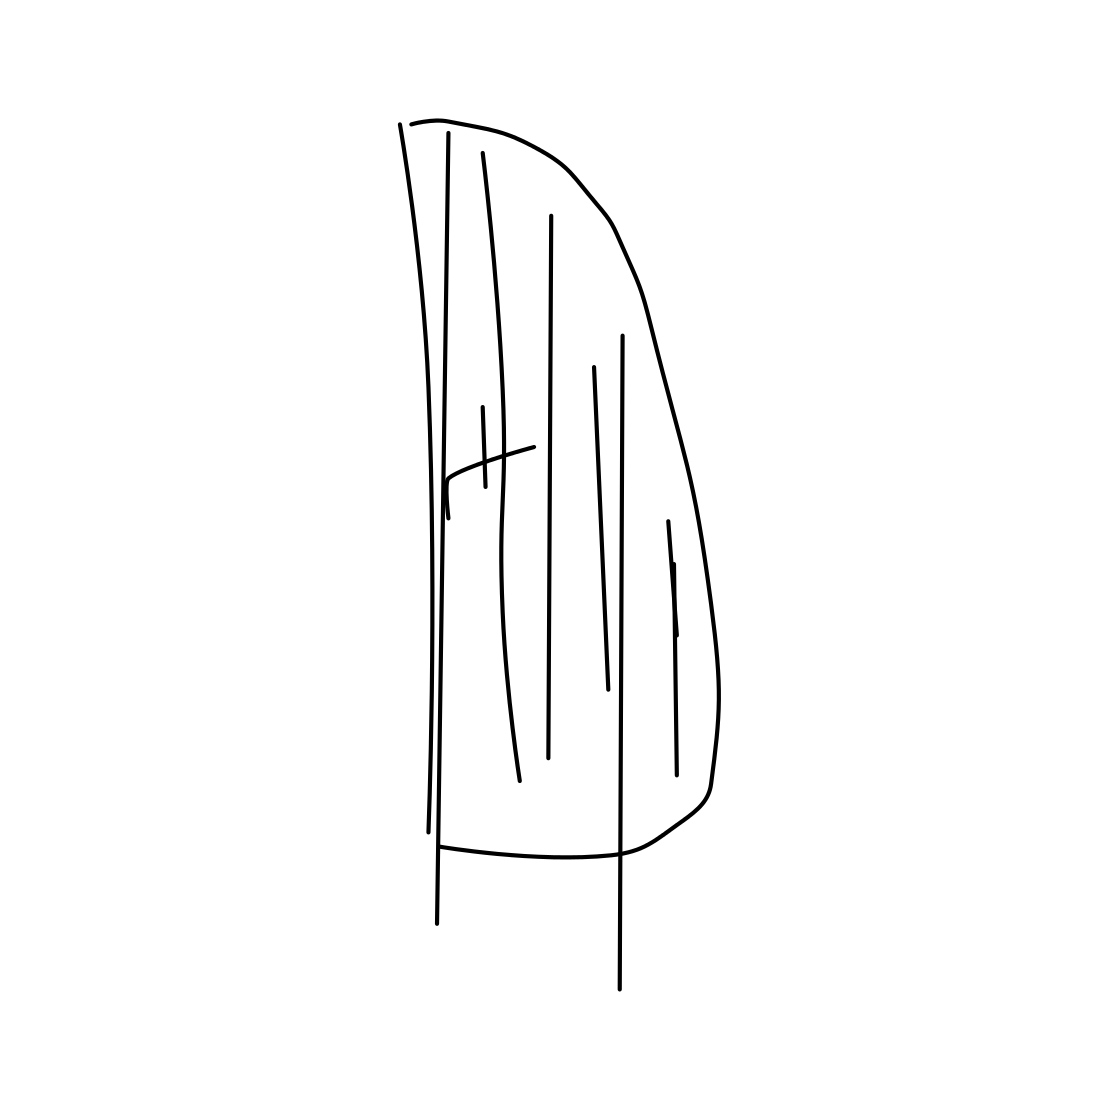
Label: harp